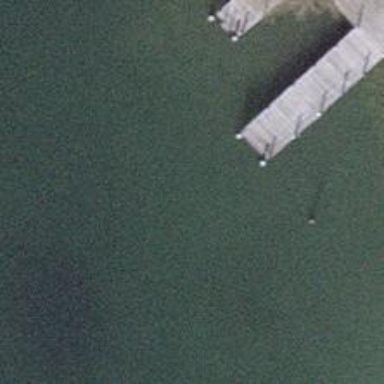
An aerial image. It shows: Man-made pier.